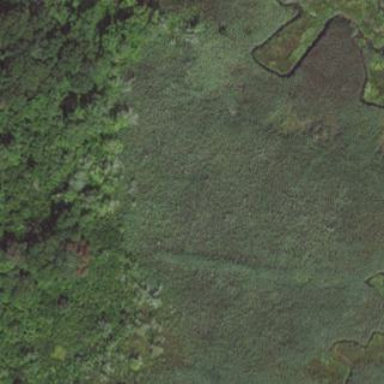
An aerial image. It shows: Swamp in wetland area.